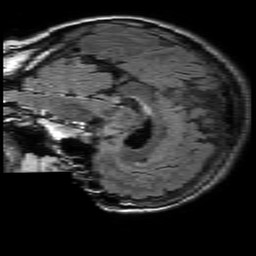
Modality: FLAIR
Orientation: sagittal
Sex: female
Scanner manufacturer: philips
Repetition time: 11 s
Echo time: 0.125 s